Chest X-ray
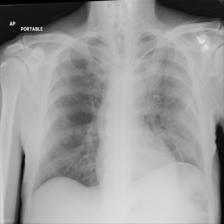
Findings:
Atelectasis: negative
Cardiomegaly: negative
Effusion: negative
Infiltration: negative
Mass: negative
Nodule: positive
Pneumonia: negative
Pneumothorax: negative
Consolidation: negative
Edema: negative
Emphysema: negative
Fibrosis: negative
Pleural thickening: negative
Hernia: negative